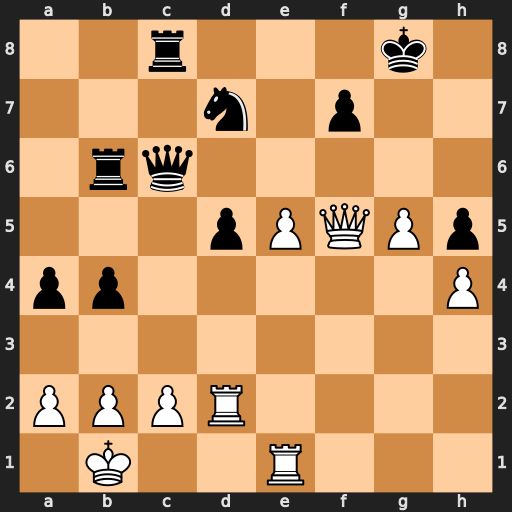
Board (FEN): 2r3k1/3n1p2/1rq5/3pPQPp/pp5P/8/PPPR4/1K2R3
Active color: w
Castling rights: -
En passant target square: -
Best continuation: e6 fxe6 Qg6+